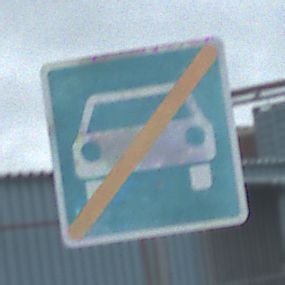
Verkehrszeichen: EndeKraftfahrstrasse
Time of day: Midday
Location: Outdoor (Suburban)
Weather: Overcast
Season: NotSpecified
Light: Natural